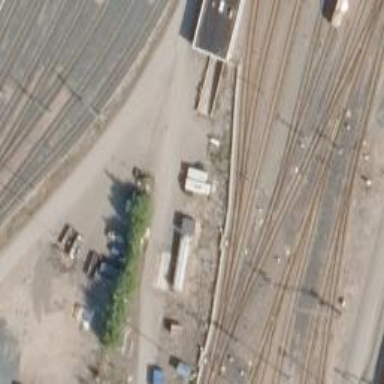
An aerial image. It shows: Rail yard with electrified contact lines for the railway.